Field crop: maize
Growth stage: 2
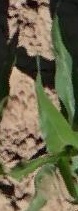
Species: maize